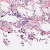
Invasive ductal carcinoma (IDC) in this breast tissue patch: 0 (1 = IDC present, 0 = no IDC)